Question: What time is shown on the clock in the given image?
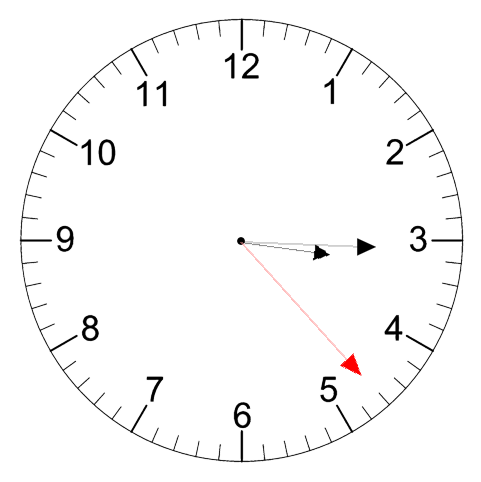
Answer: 03:15:23